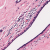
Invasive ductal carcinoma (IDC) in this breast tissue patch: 0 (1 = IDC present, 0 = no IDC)